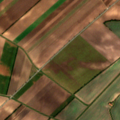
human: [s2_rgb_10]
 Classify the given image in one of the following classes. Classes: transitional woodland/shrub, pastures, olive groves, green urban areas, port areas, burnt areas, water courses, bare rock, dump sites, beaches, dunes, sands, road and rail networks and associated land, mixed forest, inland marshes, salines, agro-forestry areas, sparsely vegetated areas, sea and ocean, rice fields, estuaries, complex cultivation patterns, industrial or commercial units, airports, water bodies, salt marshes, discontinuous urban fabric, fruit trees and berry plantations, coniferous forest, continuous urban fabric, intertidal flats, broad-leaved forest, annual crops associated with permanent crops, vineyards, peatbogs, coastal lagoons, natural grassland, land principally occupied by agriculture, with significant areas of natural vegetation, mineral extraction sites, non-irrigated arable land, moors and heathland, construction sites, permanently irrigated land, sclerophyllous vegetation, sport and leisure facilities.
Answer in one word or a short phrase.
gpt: non-irrigated arable land, fruit trees and berry plantations